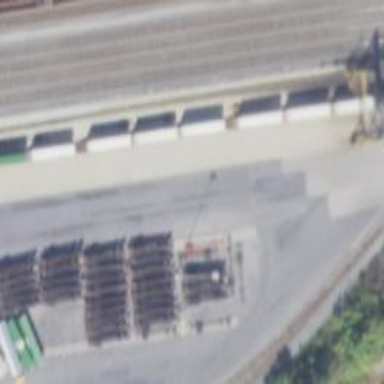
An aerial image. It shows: Intermodal railway yard.